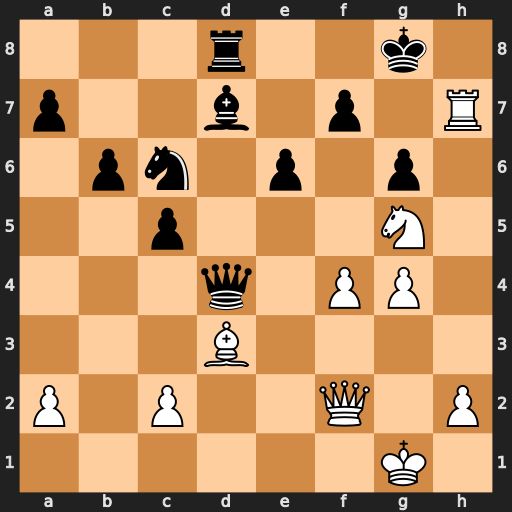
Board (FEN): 3r2k1/p2b1p1R/1pn1p1p1/2p3N1/3q1PP1/3B4/P1P2Q1P/6K1
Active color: w
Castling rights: -
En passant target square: -
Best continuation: Rxf7 Qxf2+ Kxf2